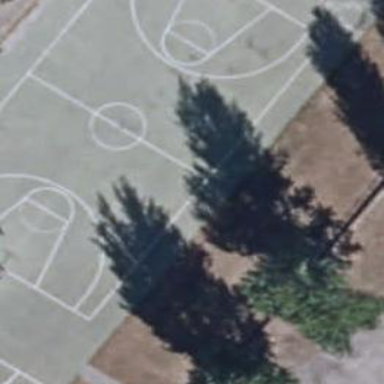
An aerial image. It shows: Basketball court in the leisure land pitch.